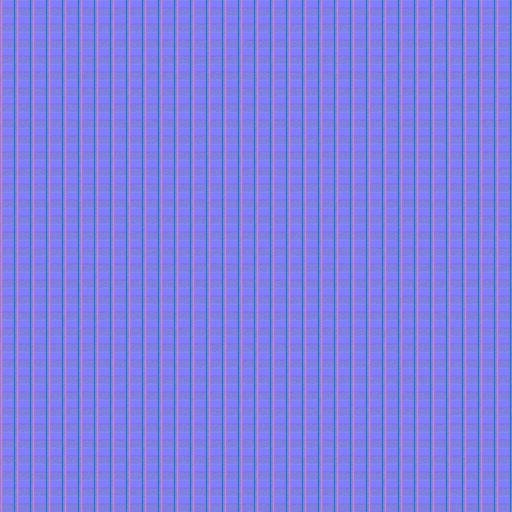
facade night skyscraper wall window windows